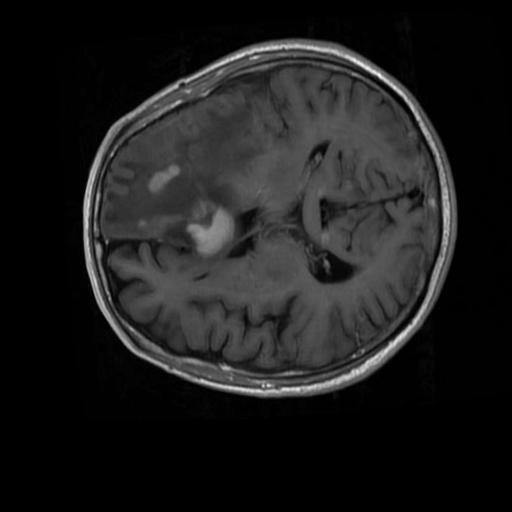
Label: brain_glioma